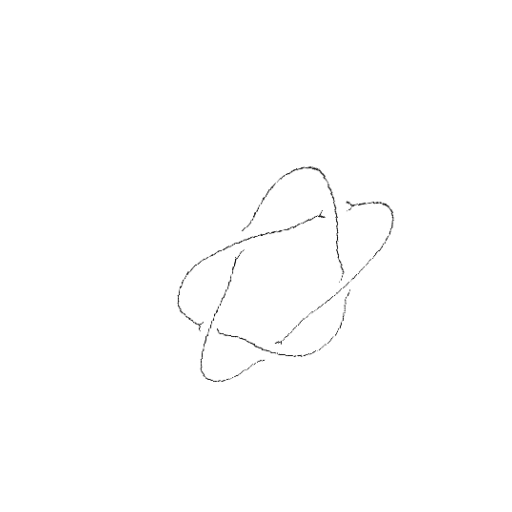
Crossing number: 5